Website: apple
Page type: customer-info-address
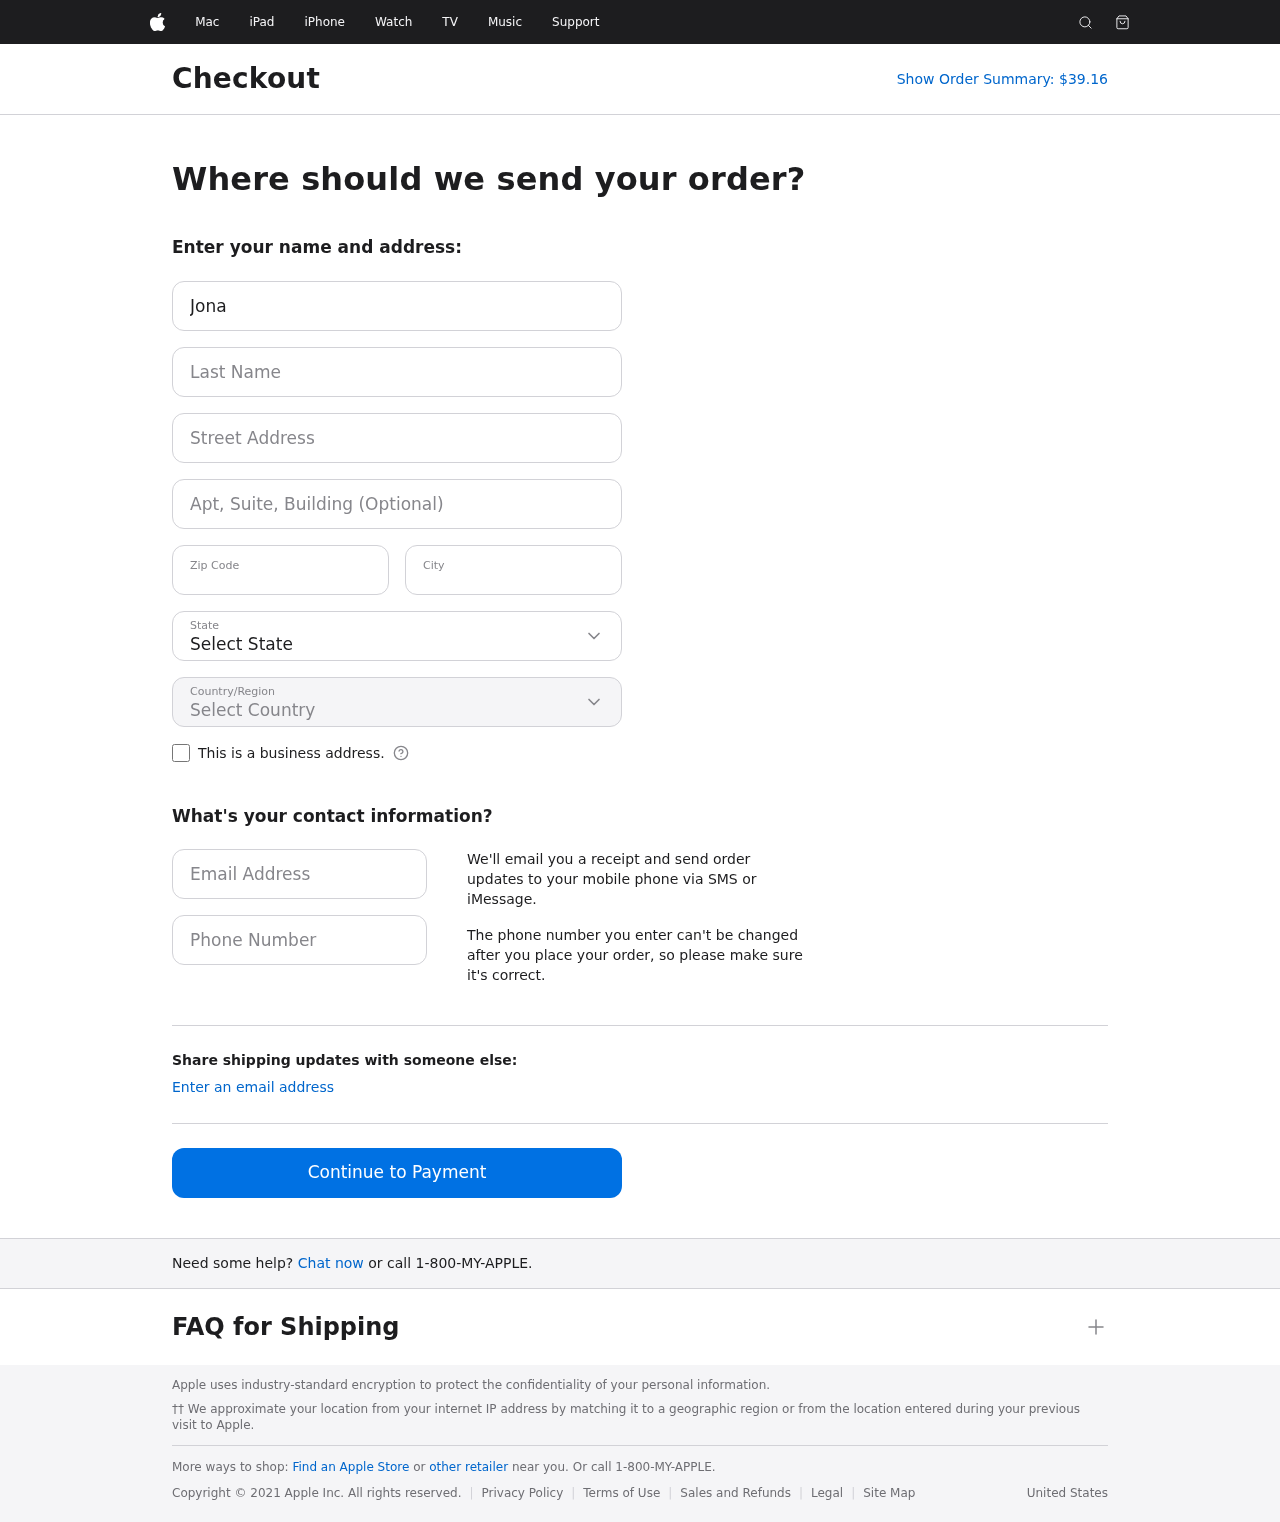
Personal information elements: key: PII_CITY
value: West Connie
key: PII_COUNTRY
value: United States
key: PII_EMAIL
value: jhoward@hotmail.com
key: PII_FIRSTNAME
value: Jonathan
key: PII_LASTNAME
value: Howard
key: PII_PHONE
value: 4742650324
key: PII_POSTCODE
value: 73384
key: PII_STATE
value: New Hampshire
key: PII_STREET
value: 164 Davis Centers Suite 125
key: PII_STREET2
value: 130 Marcus Trace
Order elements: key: ORDER_TOTAL
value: Show Order Summary: $39.16